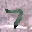
Label: 7